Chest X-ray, PA view. Patient: 36 years old, sex M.
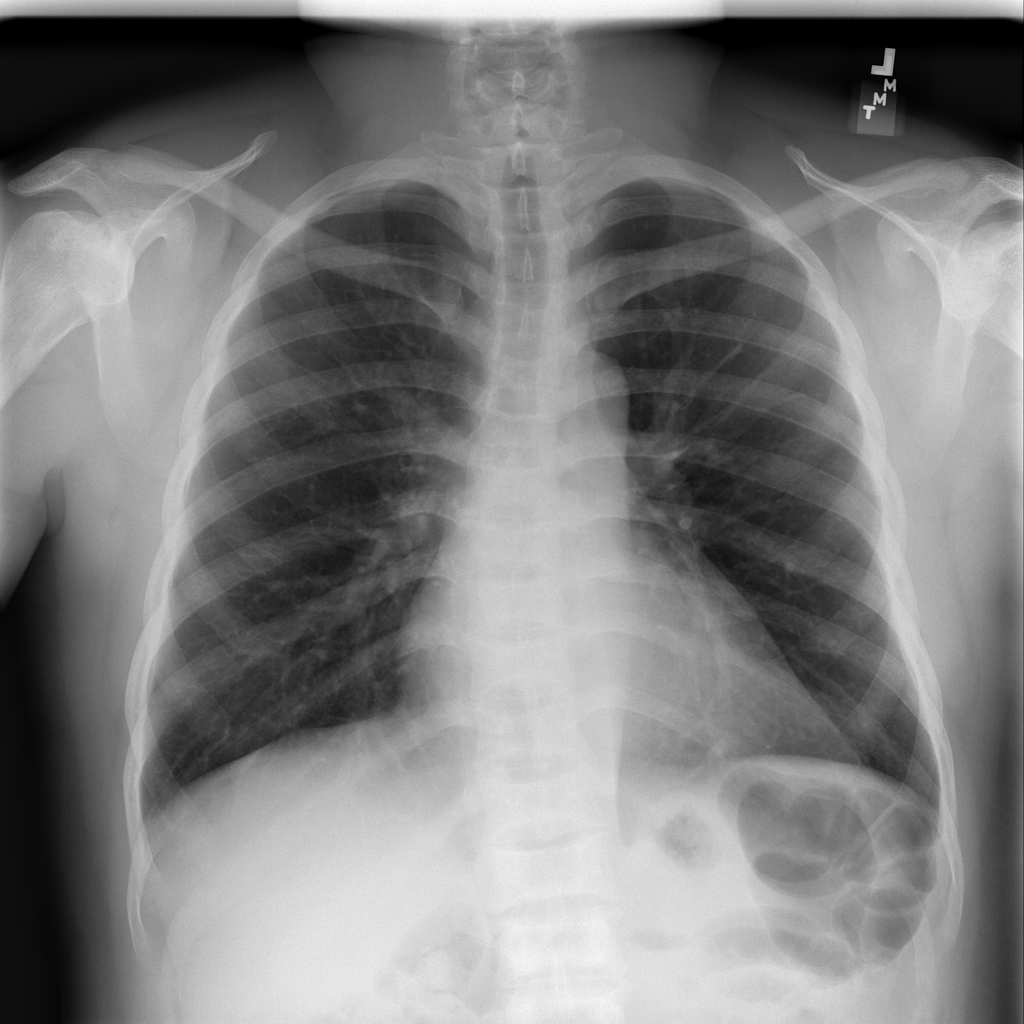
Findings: No Finding